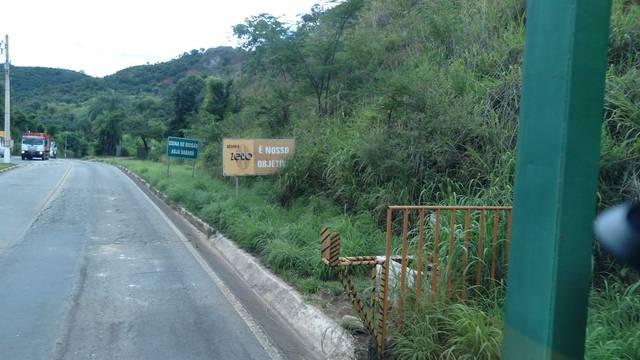
Region: Brazil
Coordinates: -19.871, -43.856